Question: I have a class, partially defined in XAML and partially in code:
The file looks like this:
'''
<ResourceDictionary x:Class="TestElement.Views.ElementResource"
xmlns="http://schemas.microsoft.com/winfx/2006/xaml/presentation"
xmlns:x="http://schemas.microsoft.com/winfx/2006/xaml"
xmlns:local="clr-namespace:TestElement.Views"
xmlns:vm="clr-namespace:TestElement.ViewModels">
<DataTemplate x:Key="TestTemplate" DataType="{x:Type vm:TestElementViewModel1}">
</DataTemplate>
</ResourceDictionary>
'''
The rest of the class *ElementResource" is defined in code in the file like this:
'''
using System.ComponentModel.Composition;
using System.Windows;
namespace TestElement.Views
{
[Export(typeof(ResourceDictionary))]
public partial class ElementResource : ResourceDictionary
{
}
}
'''
For some reason, the class part defined in XAML is not recognized in the "code-behind":

Also, the DataTemplate defined in XAML is not contained in the resource dictionary after initialization.
I've tried building and rebuilding, and double-checked the requirements for partial classes <URL>.
What am I missing??
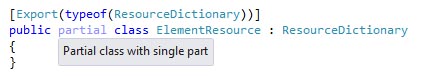
Answer: Ok, I got it: I copied and pasted the xaml file from another project and on pasting the file to the current project, it's property changed to which I didn't notice... Swithcing it to makes the xaml part known...
Thanks for your help, everybody!